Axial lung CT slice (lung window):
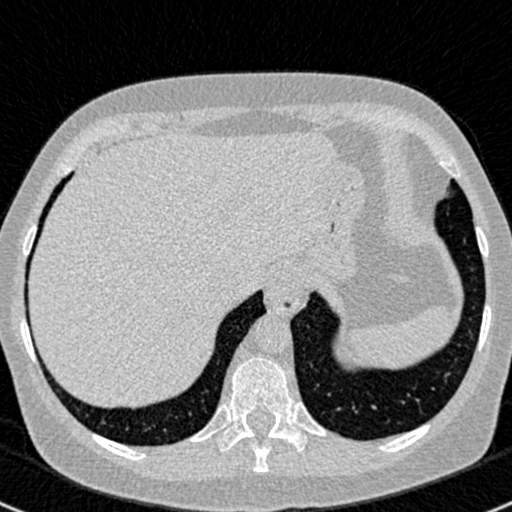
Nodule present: no